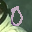
Label: 0